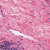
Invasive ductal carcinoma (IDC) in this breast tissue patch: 0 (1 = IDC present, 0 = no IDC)